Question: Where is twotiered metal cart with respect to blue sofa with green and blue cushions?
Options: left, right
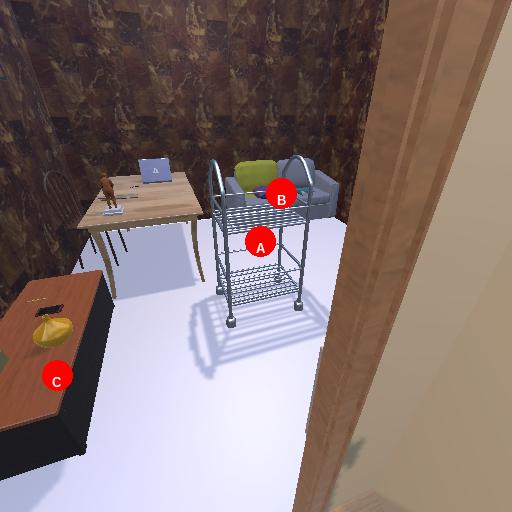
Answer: left